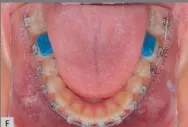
A-F) Molar bands were removed and mandibular leveling and alignment was completed.
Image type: medical_photograph (oral_photograph)